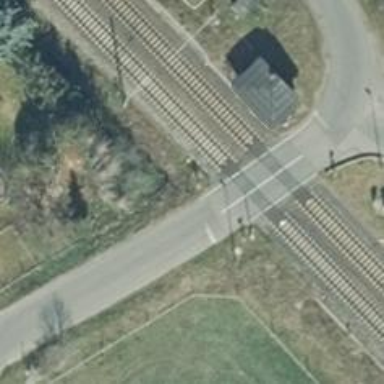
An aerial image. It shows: Level crossing with lights and saltire markings.